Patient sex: M
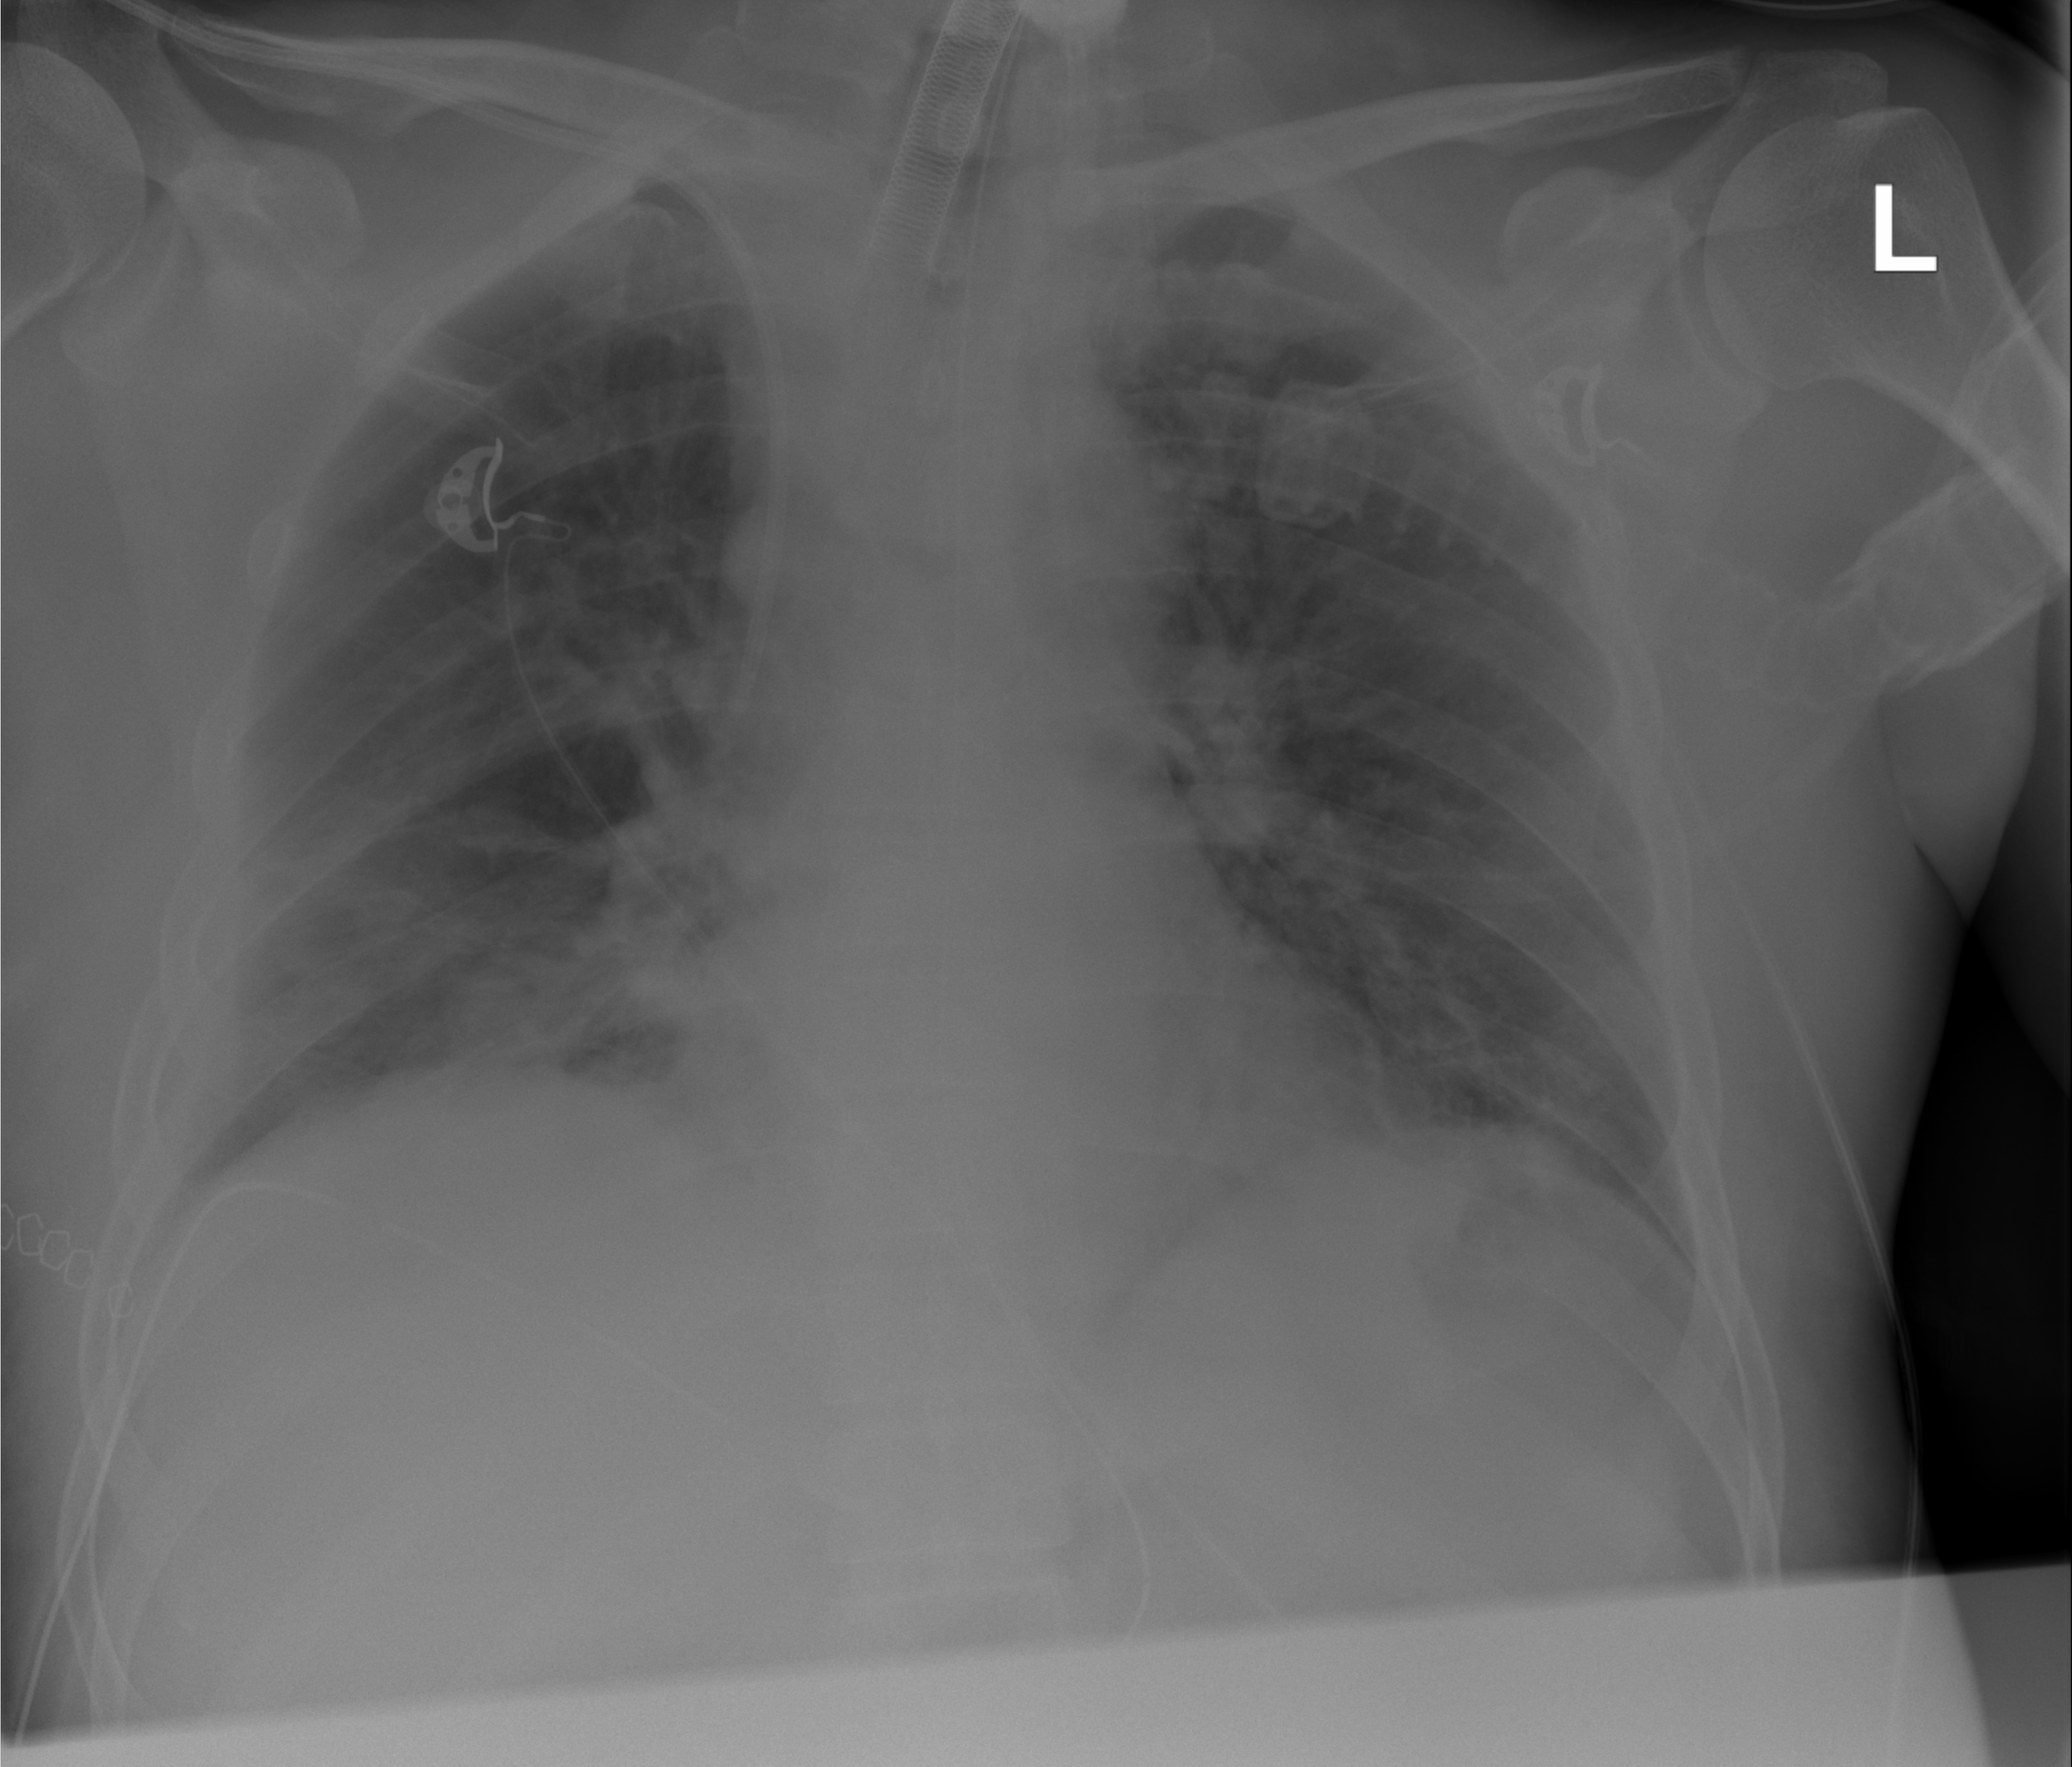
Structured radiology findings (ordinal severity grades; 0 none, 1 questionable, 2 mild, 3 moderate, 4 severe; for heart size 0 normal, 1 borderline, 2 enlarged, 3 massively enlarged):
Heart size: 0
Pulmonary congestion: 2
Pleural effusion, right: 1
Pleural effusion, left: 1
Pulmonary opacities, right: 2
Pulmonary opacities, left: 3
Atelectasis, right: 2
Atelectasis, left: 2